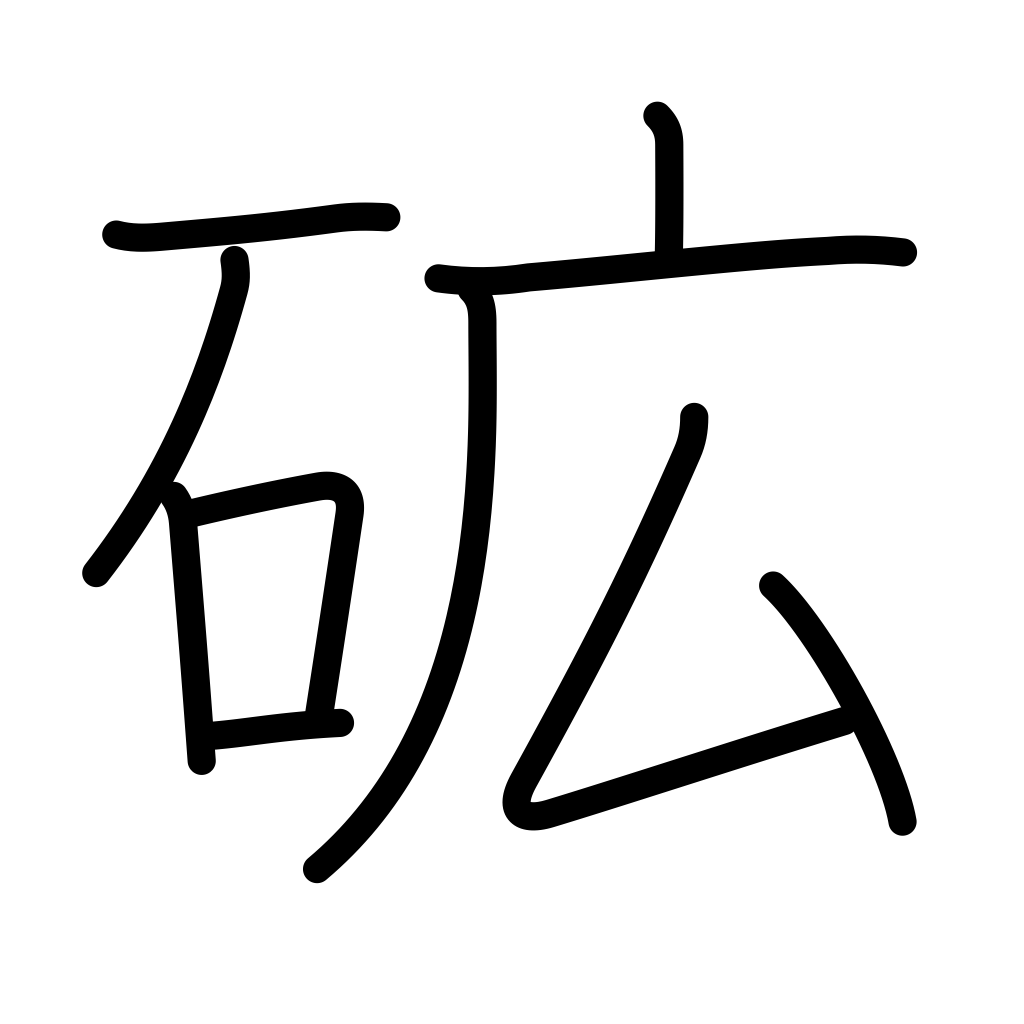
Meaning: ore